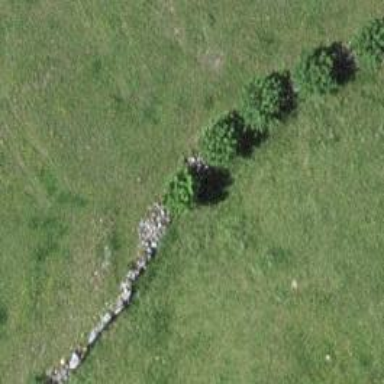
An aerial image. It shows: Dry stone wall barrier.